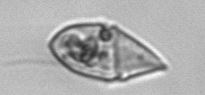
Label: Gyrodinium